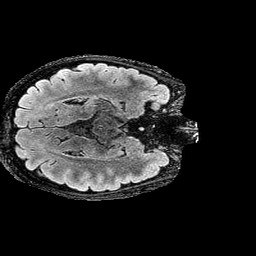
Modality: FLAIR
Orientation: axial
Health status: ill
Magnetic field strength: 3 T